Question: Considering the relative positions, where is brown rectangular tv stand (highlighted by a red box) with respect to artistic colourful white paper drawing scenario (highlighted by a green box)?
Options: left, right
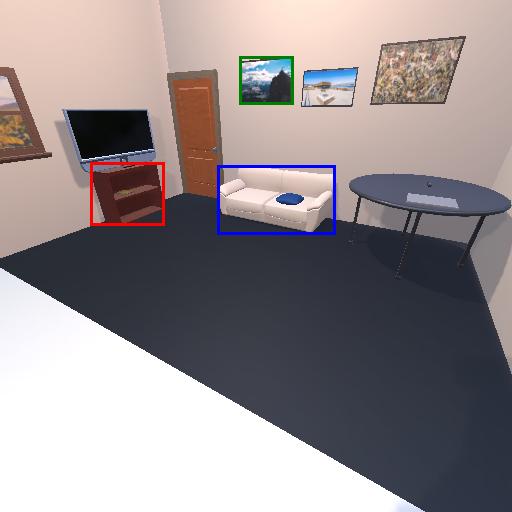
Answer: left